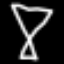
Label: hourglass